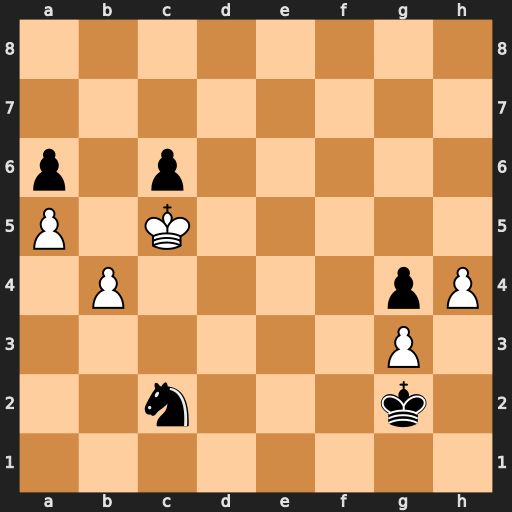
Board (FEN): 8/8/p1p5/P1K5/1P4pP/6P1/2n3k1/8
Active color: w
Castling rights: -
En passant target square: -
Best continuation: h5 Kxg3 h6 Kf2 h7 g3 h8=Q